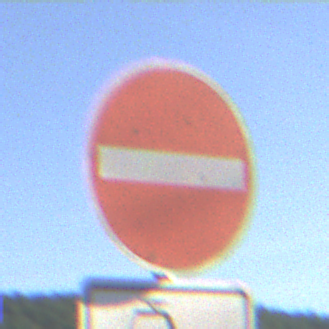
Verkehrszeichen: VerbotDerEinfahrt
Zusatzzeichen unten: MehrspurigeFahrzeugeFrei6
Umgebung: Outdoor, RoadRail
Tageszeit: MorningAfternoon
Wetter: PartlyCloudy
Licht: Natural
Jahreszeit: NotSpecified
Kontrast: HighContrast